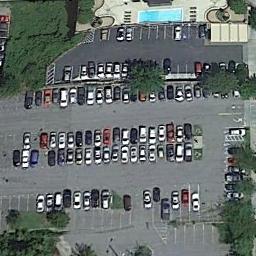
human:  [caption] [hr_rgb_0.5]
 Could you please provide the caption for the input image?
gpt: Many cars of different styles are on the parking lot .

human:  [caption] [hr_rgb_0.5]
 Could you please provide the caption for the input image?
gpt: Three rows of cars were parked in the parking lot .

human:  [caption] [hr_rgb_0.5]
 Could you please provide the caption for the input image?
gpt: The parking lot is next to some trees .

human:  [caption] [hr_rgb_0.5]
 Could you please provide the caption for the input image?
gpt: The parking lot has some cars arranged neatly in lines and trees .

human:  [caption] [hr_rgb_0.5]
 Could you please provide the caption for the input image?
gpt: Thera are some green trees beside the parking lot with many cars .